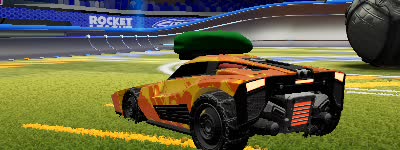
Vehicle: breakout